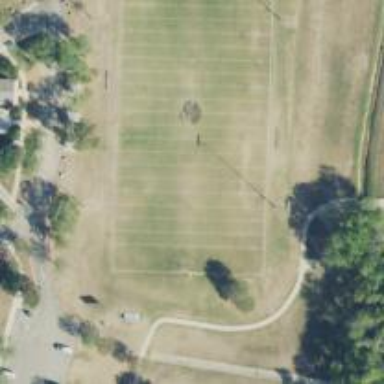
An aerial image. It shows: American football pitch.